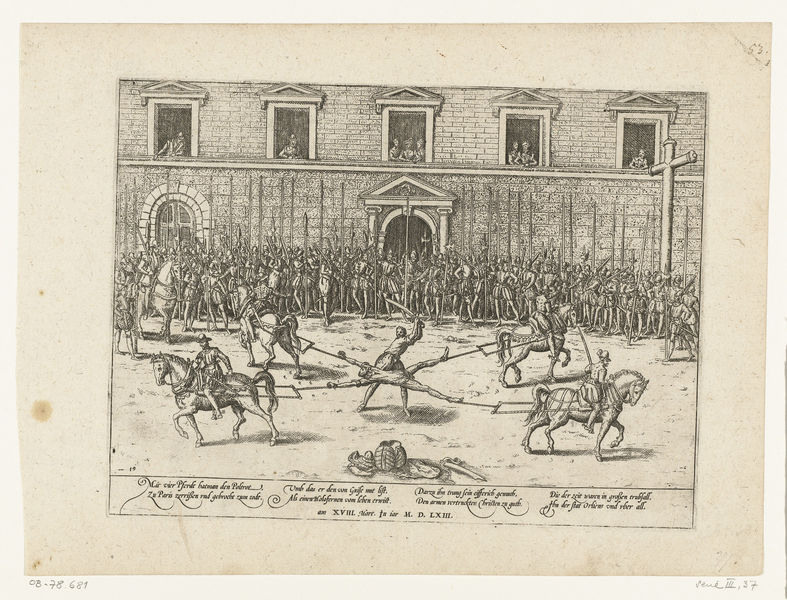
Titel: Jean de Poltrot gevierendeeld
Künstler: Frans Hogenberg
Standort: Amsterdam
Institution: Rijksmuseum
Schlagwörter: hinrichtung, mensch, tod, personen, person, pferd, pferde, reiter, zuschauer, zug, platz, ziehen, seile, soldaten, tor, torbogen, seil, schwert, strafe, martyrium, folter, vierteilen, matyrium, vierteilung, zerreissen